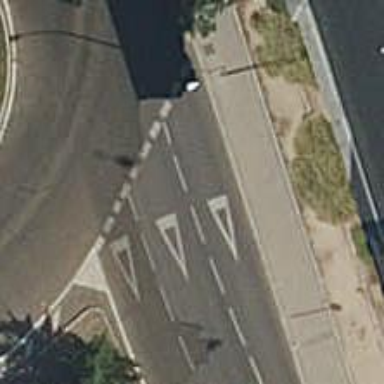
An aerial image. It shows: Road with "give way" sign.